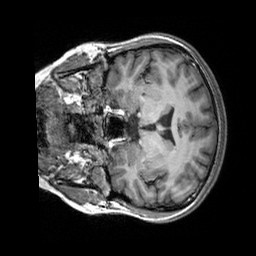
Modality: T1w
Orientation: coronal
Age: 20
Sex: female
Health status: healthy
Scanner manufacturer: siemens
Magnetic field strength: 3 T
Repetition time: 2.3 s
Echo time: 0.00303 s